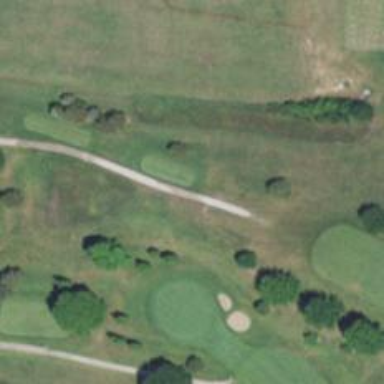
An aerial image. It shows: Path designated for golf carts.